Question: I have been working on a solution with Twitter Bootstrap to make main navigation expand when you hover on a desktop, but the menu will expand when clicking the caret mobile (caret hidden on desktop). Additionally, I wanted the top level nav item to be clickable on mobile.
- - - -
- -
- -
In short, desktop version is working exactly as I was hoping, but have outstanding issues with mobile version. Of course, the percentages don't have to match up perfectly with the red line, but I would essentially like two click events on the same line; one for visiting the Service page, and the other for expanding the Services sub menu.
Here is my current HTML setup for Twitter Bootstrap with the only custom CSS I have added as well as the screenshot of the current view on mobile. Bad color scheme chosen for clarity.
'''
<ul id="menu-mainnav" class="nav"><li><a href="http://localhost">Home</a></li>
<li class="dropdown">
<a href="http://localhost/services" data-hover="dropdown" data-target="#" class="dropdown-toggle pull-left js-activated disabled">Services</a>
<a data-toggle="dropdown" data-target="#"><b class="caret pull-right hidden-desktop"></b></a>
<ul class="dropdown-menu">
<li><a href="http://localhost/services/service1">Service 2</a></li>
<li><a href="http://localhost/services/service2">Service 1</a></li>
</ul>
</li>
</ul>
'''
'''
@import url('bootstrap/css/bootstrap.css');
@import url('bootstrap/css/bootstrap-responsive.css');
body {
padding-top: 60px;
padding-bottom: 40px;
}
.caret {border-top: 6px solid #fff; border-right: 6px solid transparent; border-left: 6px solid transparent;}
.dropdown .caret {margin-top: -20px;}
'''

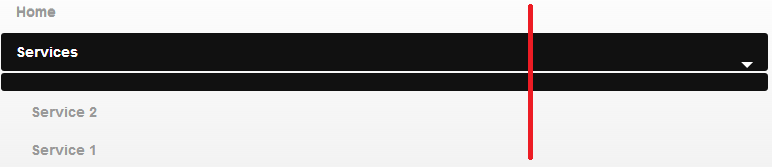
Answer: After playing around with it a little bit, here is my solution that worked for me.
'''
<ul id="menu-mainnav" class="nav"><li><a href="http://localhost">Home</a></li>
<li class="dropdown">
<a href="http://localhost/services" data-hover="dropdown" data-target="#" class="dropdown-toggle pull-left js-activated disabled testdd">Services</a>
<b data-toggle="dropdown" data-target="#" class="caret pull-right hidden-desktop rh-caret" style="width:6px; float:right;background-position:50% -133px; height:6px;"></b>
<ul class="dropdown-menu">
<li><a href="http://localhost/services/service1">Service 2</a></li>
<li><a href="http://localhost/services/service2">Service 1</a></li>
</ul>
</li>
</ul>
'''